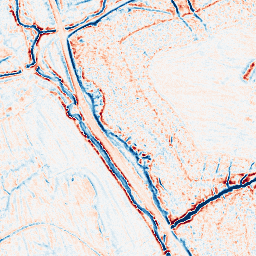
Category: edge_preserving
Decomposition family: bilateral
Decomposition parameters: d: 9
sigma_color: 25
sigma_space: 50
Upsampling method: quintic
Upsampling parameters: scale: 4
Upsampling scale: 4